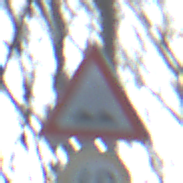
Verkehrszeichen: UnebeneFahrbahn
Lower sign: Geschwindigkeit60
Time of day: SunriseSunset
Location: Outdoor (Nature)
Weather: Clear
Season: Winter
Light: Natural